Question: The "Find and Replace" dialog keeps coming up after my button event runs. Why and what can I do to stop it?

'''
Private Sub btn_Find_Click()
Dim query_string As String
'MsgBox (Me.InventoryDetailsID)
query_string = "SELECT " & _
"tbl_Inventory_Header.InventoryHeaderID, " & _
"tbl_Inventory_Header.InventoryTitle, " & _
"tbl_Inventory_Header.Author, " & _
"tbl_Lookup_MediaTypes.MediaTypeDescription, " & _
"tbl_Inventory_Details.ShelfNumber, " & _
"tbl_Lookup_Vendors.VendorName, " & _
"tbl_Inventory_Header.Year_Publish_Produced, " & _
"tbl_Inventory_Header.InventoryDescription " & _
"FROM (((tbl_Inventory_Header " & _
"INNER JOIN tbl_Inventory_Details ON tbl_Inventory_Details.InventoryHeaderID = tbl_Inventory_Header.InventoryHeaderID) " & _
"INNER JOIN tbl_Lookup_Vendors ON tbl_Lookup_Vendors.VendorID = tbl_Inventory_Header.VendorID) " & _
"INNER JOIN tbl_Lookup_MediaTypes ON tbl_Lookup_MediaTypes.MediaTypeID = tbl_Inventory_Header.MediaTypeID) " & _
"WHERE tbl_Inventory_Details.InventoryDetailsID LIKE '" & Me.InventoryDetailsID & "';"
Me.Controls!test.Value = query_string
'MsgBox ("Querying for record data")
CurrentDb.QueryDefs("qry_Inventory_Header_ISBN").SQL = query_string
Dim recordSet As DAO.recordSet
Set recordSet = CurrentDb.OpenRecordset("qry_Inventory_Header_ISBN")
If Not recordSet.RecordCount > 0 Then
MsgBox ("No record found for barcode " & Me.Controls!InventoryDetailsID)
GoTo Exit_btn_SearchByHeaderId_Click
Else
'MsgBox ("record found")
End If
'MsgBox (recordSet!InventoryTitle)
'MsgBox ("filling controls")
Me.Controls!InventoryTitle.Value = recordSet!InventoryTitle
Me.Controls!Author = recordSet!Author
Me.Controls!MediaTypeDescription = recordSet!MediaTypeDescription
Me.Controls!VendorName = recordSet!VendorName
Me.Controls!Year_Publish_Produced = recordSet!Year_Publish_Produced
Me.Controls!InventoryDescription = recordSet!InventoryDescription
Me.Controls!ShelfNumber = recordSet!ShelfNumber
Me.Controls!ISBN.SetFocus
On Error GoTo Err_btn_SearchByHeaderId_Click
'MsgBox ("got error")
Screen.PreviousControl.SetFocus
DoCmd.RunCommand acCmdFind
Exit_btn_SearchByHeaderId_Click:
'MsgBox ("exit")
Exit Sub
Err_btn_SearchByHeaderId_Click:
MsgBox Err.Description
Resume Exit_btn_SearchByHeaderId_Click
End Sub
'''
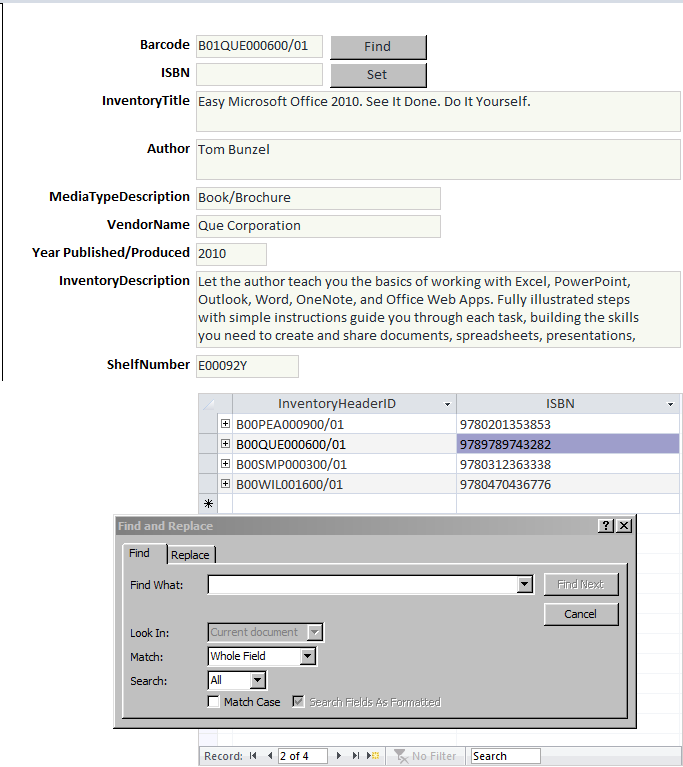
Answer: The Find dialog derives at this command 'DoCmd.RunCommand acCmdFind' towards the bottom just before the error handlers.
And according to the code, this Find command will always run since no 'If Then', 'Do While Loop', 'For Next', or 'Goto' is wrapped around it.
Consider removing it, re-positioning it, or placing an 'Exit Sub' before it if this Find command should be part of an error handle.